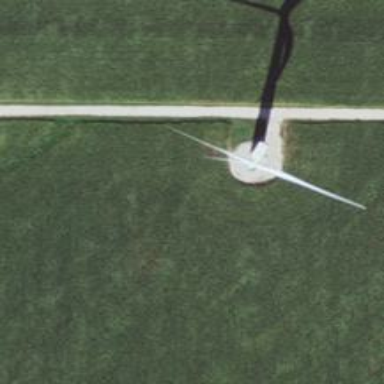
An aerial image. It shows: Wind generator with horizontal axis. The generator is wind turbine.